Question: Team,
I'm using XLST 2.0 to create MS Word documents from XML data. I'm working on creating a header and want to call in image file from a local directory to display our company logo. With the software I'm using, I am unable to use an MS Word Template to call. This is billing software and needs to create each MS word document on the fly each time a bill (using XML data) get's thrown at it.
I've searched this site extensively and tried a majority of the examples given to no avail. Any assistance or guidance would be greatly appreciated.
Here is the result of the header in the MS Word doc I want to create...

Here is my XSL for the header...
'''
<xsl:stylesheet xmlns:aml="http://schemas.microsoft.com/aml/2001/core"
xmlns:dt="uuid:C2F41010-65B3-11d1-A29F-00AA00C14882"
xmlns:fo="http://www.w3.org/1999/XSL/Format"
xmlns:kmf="http://www.kleinmundo.com/functions"
xmlns:o="urn:schemas-microsoft-com:office:office"
xmlns:sl="http://schemas.microsoft.com/schemaLibrary/2003/core"
xmlns:tlr="http://www.elite.com/functions"
xmlns:st1="urn:schemas-microsoft-com:office:smarttags"
xmlns:v="urn:schemas-microsoft-com:vml"
xmlns:w="http://schemas.microsoft.com/office/word/2003/wordml"
xmlns:w10="urn:schemas-microsoft-com:office:word"
xmlns:wsp="http://schemas.microsoft.com/office/word/2003/wordml/sp2"
xmlns:wx="http://schemas.microsoft.com/office/word/2003/auxHint"
xmlns:xsl="http://www.w3.org/1999/XSL/Transform" version="2.0">
<xsl:template name="XS_Header" xml:space="default">
<xsl:variable name="TW" select="1440" />
<xsl:variable name="image-dir" select="'/Images'" />
<w:sectPr>
<w:hdr w:type="first">
<w:tbl>
<xsl:variable name="Col1" select="2 * $TW" />
<xsl:variable name="Col2" select="5.5 * $TW" />
<w:tblPr>
<w:tblW w:w="0" w:type="dxa"/>
<w:tblCellMar>
<w:left w:w="0" w:type="dxa"/>
<w:right w:w="0" w:type="dxa"/>
</w:tblCellMar>
</w:tblPr>
<w:tblGrid>
<w:gridCol w:w="{$Col1}"/>
<w:gridCol w:w="{$Col2}"/>
</w:tblGrid>
<w:tr>
<w:trPr>
<w:cantSplit/>
<w:tblHeader/>
</w:trPr>
<!--LOGO COLUMN -->
<w:tc>
<w:tcPr>
<w:tcW w:w="{$Col1}" w:type="dxa"/>
<w:vAlign w:val="bottom"/>
</w:tcPr>
<w:p>
<w:pPr>
<w:keepNext/>
<w:keepLines/>
</w:pPr>
<w:r>
<w:t>LOGO HERE</w:t>
</w:r>
</w:p>
</w:tc>
<!-- ADDRESS INFO COLUMN -->
<w:tc>
<w:tcPr>
<w:tcW w:w="{$Col2}" w:type="dxa"/>
<w:vAlign w:val="bottom"/>
</w:tcPr>
<w:p>
<w:pPr>
<w:keepNext/>
<w:keepLines/>
<w:jc w:val="right" />
</w:pPr>
<w:r>
<w:rPr>
<w:sz w:val="16" />
</w:rPr>
<w:t>Company Address | City, State ZIP | TEL <PHONE> | FAX <PHONE></w:t>
</w:r>
</w:p>
</w:tc>
</w:tr>
</w:tbl>
<w:sectPr>
<w:pgSz w:w="12240" w:h="15840" w:orient="portrait" w:code="1" />
<w:pgMar w:top="720" w:right="720" w:bottom="720" w:left="720" w:header="720" w:footer="720" w:gutter="0" />
<w:cols w:space="720" />
<w:titlePg />
<w:docGrid w:line-pitch="272" />
</w:sectPr>
</w:hdr>
<w:titlePg />
<w:hdr w:type="odd">
</w:hdr>
<w:ftr w:type="first">
<w:p>
<w:r>
<w:t />
</w:r>
</w:p>
</w:ftr>
<w:titlePg />
<w:ftr w:type="odd">
<w:p>
<w:r>
<w:t />
</w:r>
</w:p>
</w:ftr>
<w:pgNumType w:start="1" />
<w:cols w:space="720" />
</w:sectPr>
</xsl:template>
</xsl:stylesheet>
'''
-Nick
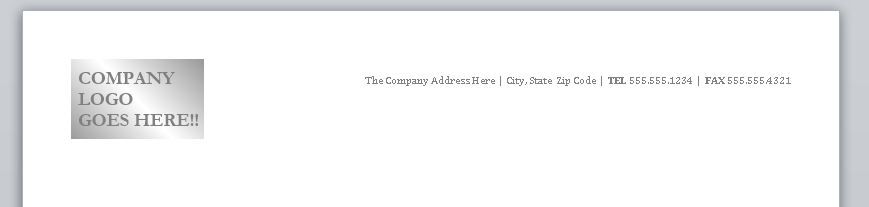
Answer: Figured this one out on my own. Here's what I did.
I created a DOCX file with just the image in the body of document. I then created a bookmark with the image highlighted and named the bookmark "". I saved the DOCX file to C:\images\logo_template.docx
I then went into my XSLT file and called the DOCX file pointing to the bookmark as follows:
'''
<w:p>
<w:r>
<w:t>
~INS~<xsl:value-of select"'C:\images\logo_template.docx|logo'" />~/INS~
</w:t>
</w:r>
</w:t>
'''
This tossed the image file into the generated MS Word file I'm compiling from my bill generating software.
Best Regards,
-Nick